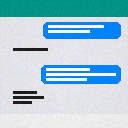
Screen state: on